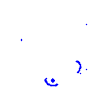
Particle: proton